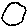
Label: circle